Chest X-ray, AP view. Patient: 13 years old, sex F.
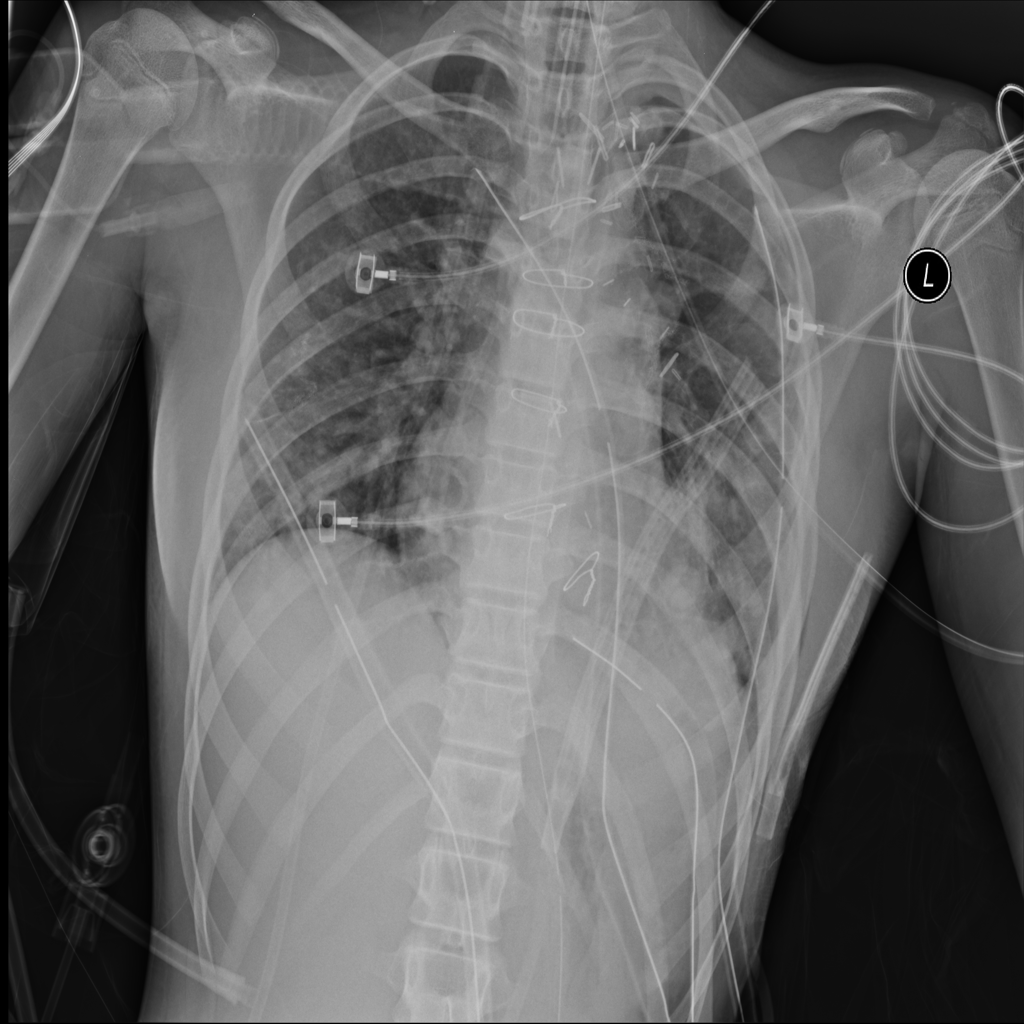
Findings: Nodule